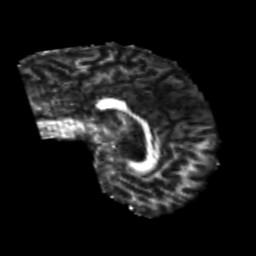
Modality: FA
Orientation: sagittal
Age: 22
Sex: male
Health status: healthy
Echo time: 0.074 s